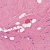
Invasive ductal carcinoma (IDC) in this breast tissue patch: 0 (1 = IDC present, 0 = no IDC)